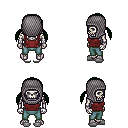
a pixel art fantasy rpg character, male body template, skeleton, maroon pirate shirt, teal pants, green twin-tailed hairstyle, chain hood, white slippers, four views (front, back, left, right), 2x2 character sprite sheet, small pixel art, hard edges, no anti-aliasing